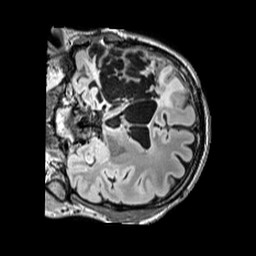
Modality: FLAIR
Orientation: coronal
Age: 40
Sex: male
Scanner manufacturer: siemens
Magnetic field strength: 3 T
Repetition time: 5 s
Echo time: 0.387 s